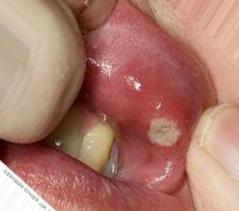
Condition: Mouth Ulcer